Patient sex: M
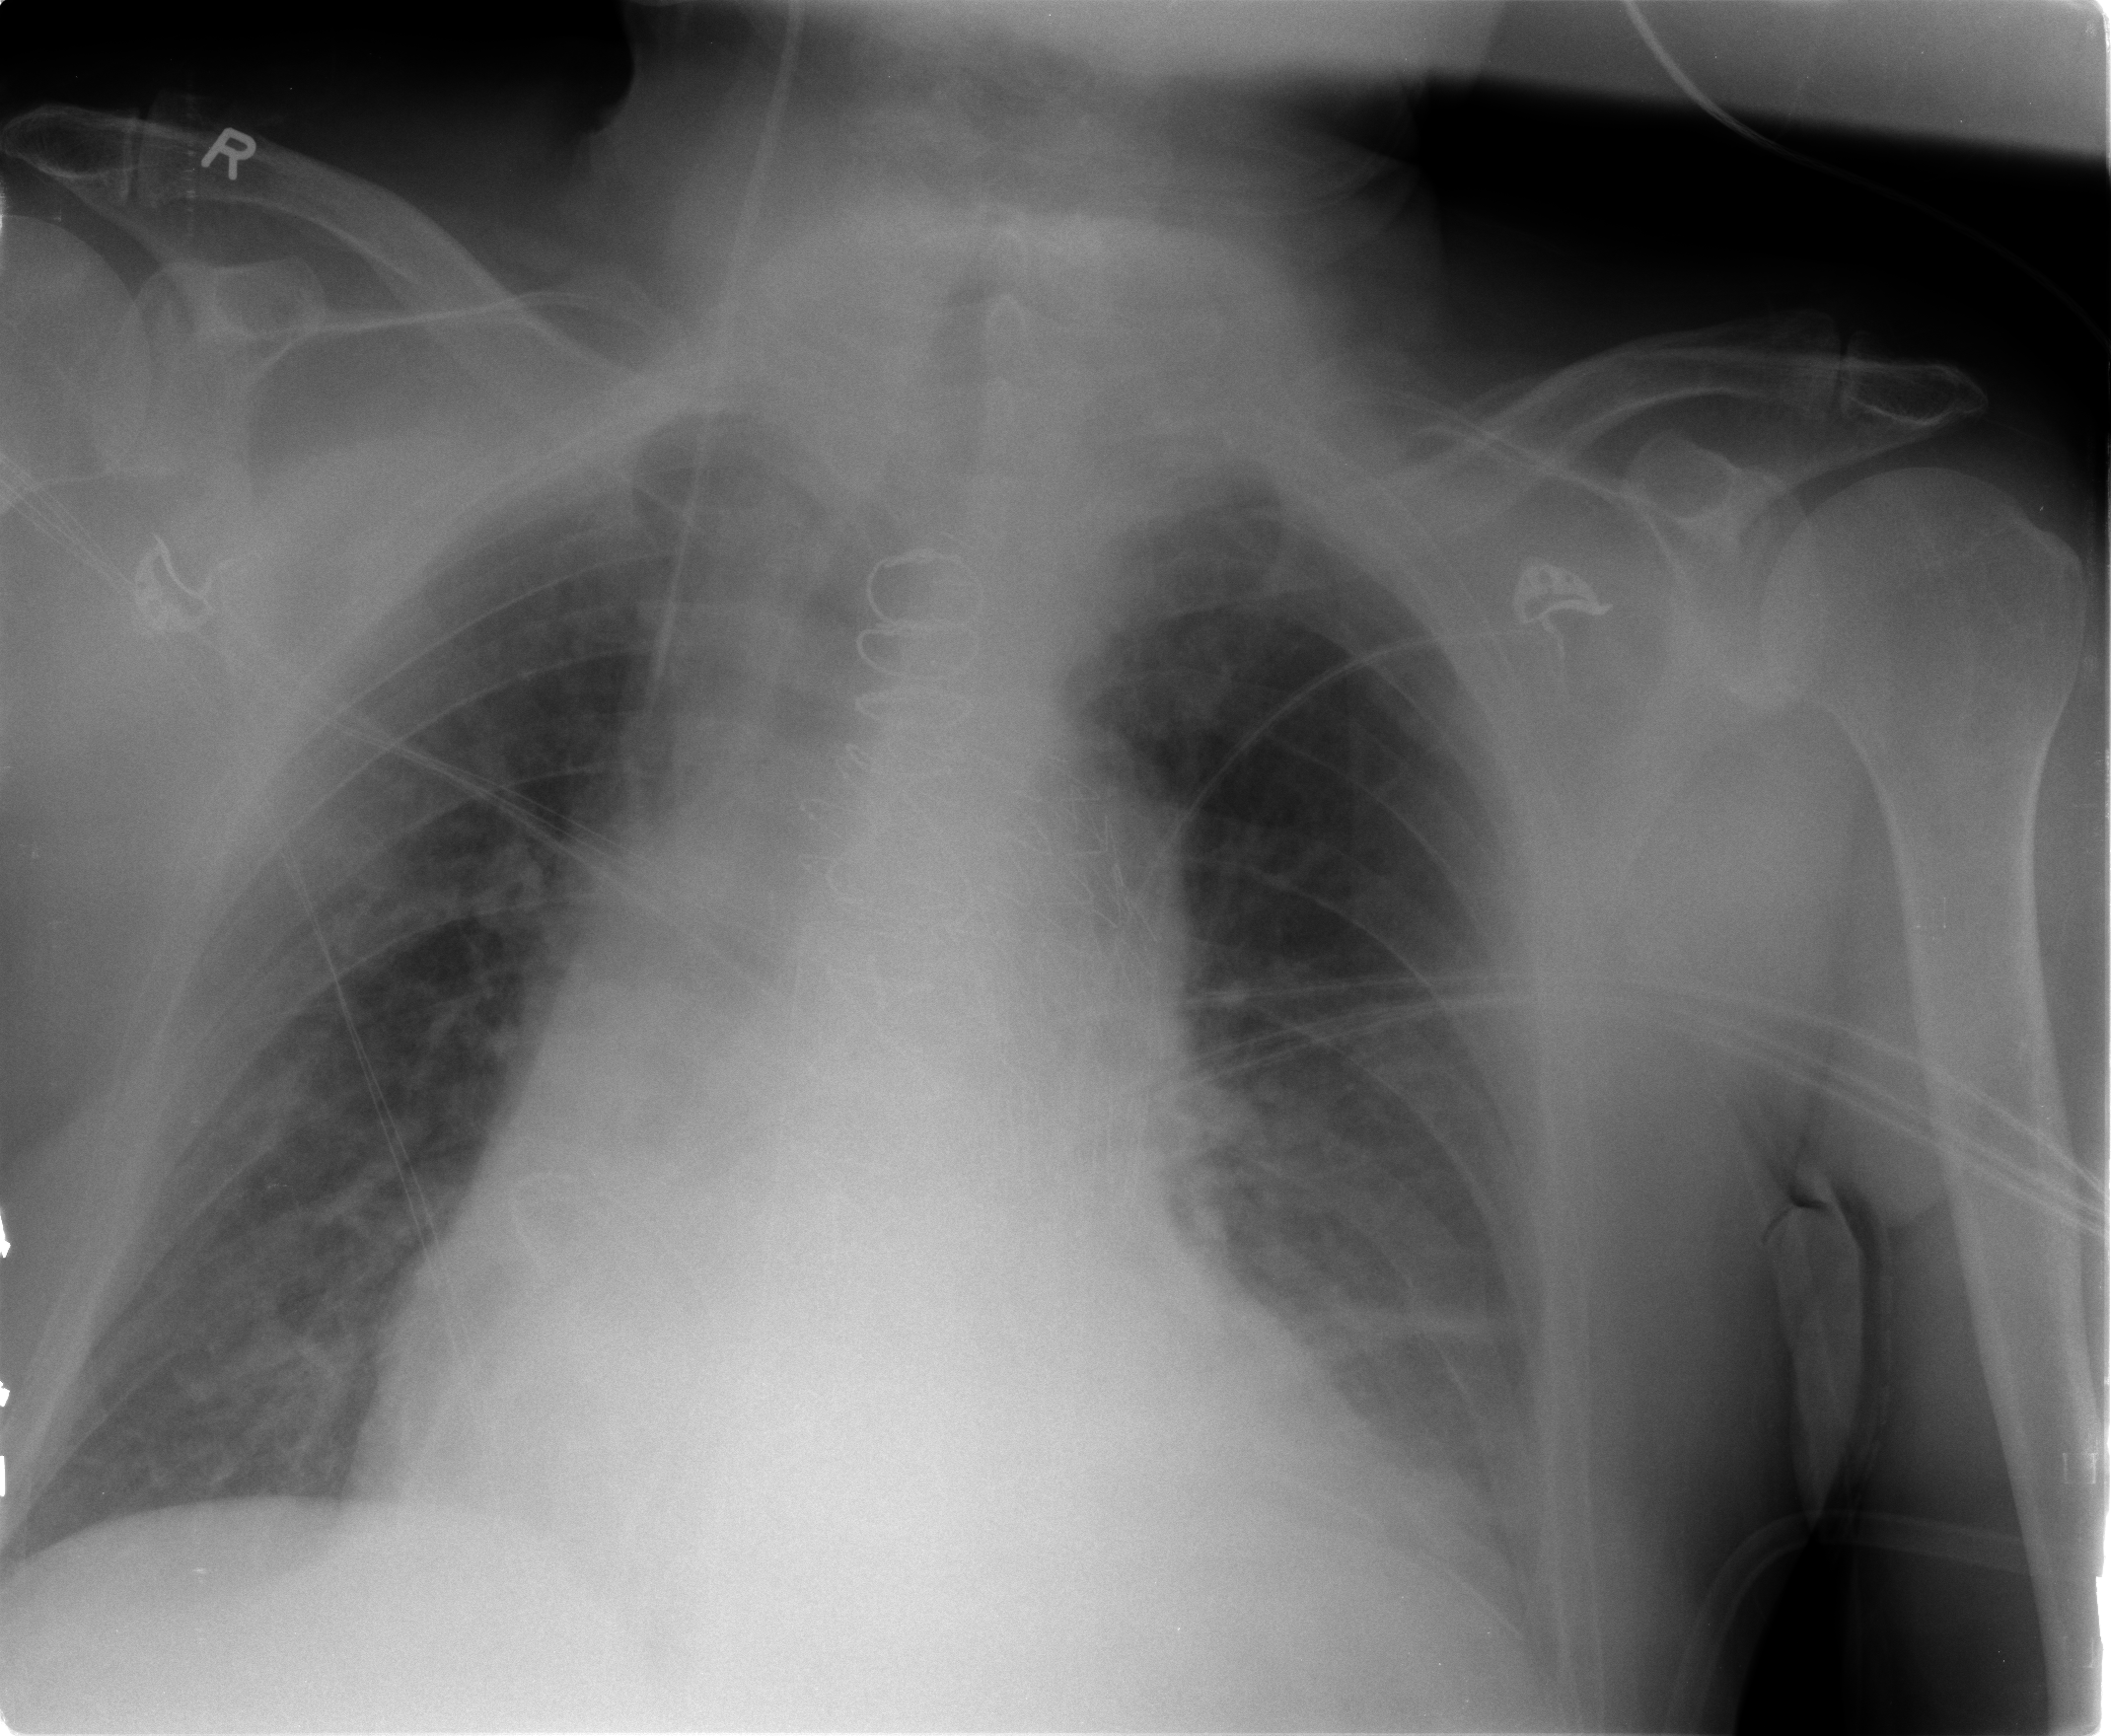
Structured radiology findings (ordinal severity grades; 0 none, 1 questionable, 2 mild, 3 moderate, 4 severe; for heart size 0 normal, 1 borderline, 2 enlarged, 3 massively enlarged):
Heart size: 2
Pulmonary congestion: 2
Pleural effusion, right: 0
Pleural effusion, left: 2
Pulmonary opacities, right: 0
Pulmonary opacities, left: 0
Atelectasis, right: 0
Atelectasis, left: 2